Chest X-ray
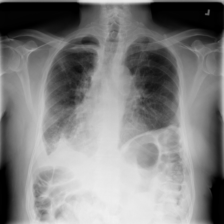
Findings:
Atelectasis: positive
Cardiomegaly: negative
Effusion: negative
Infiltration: negative
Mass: negative
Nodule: negative
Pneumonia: negative
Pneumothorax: negative
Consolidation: negative
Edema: negative
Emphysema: negative
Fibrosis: negative
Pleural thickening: negative
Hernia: negative